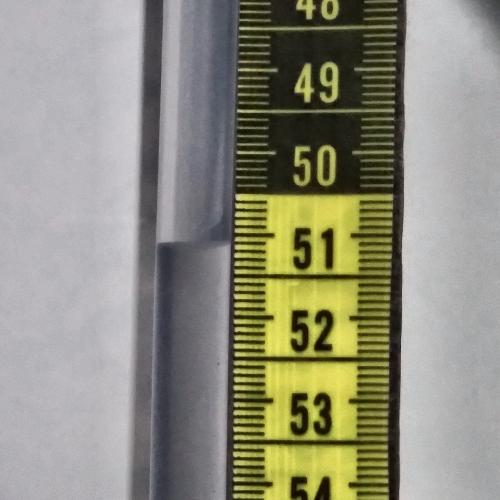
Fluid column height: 51.1 cm